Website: bh-photo
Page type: payment
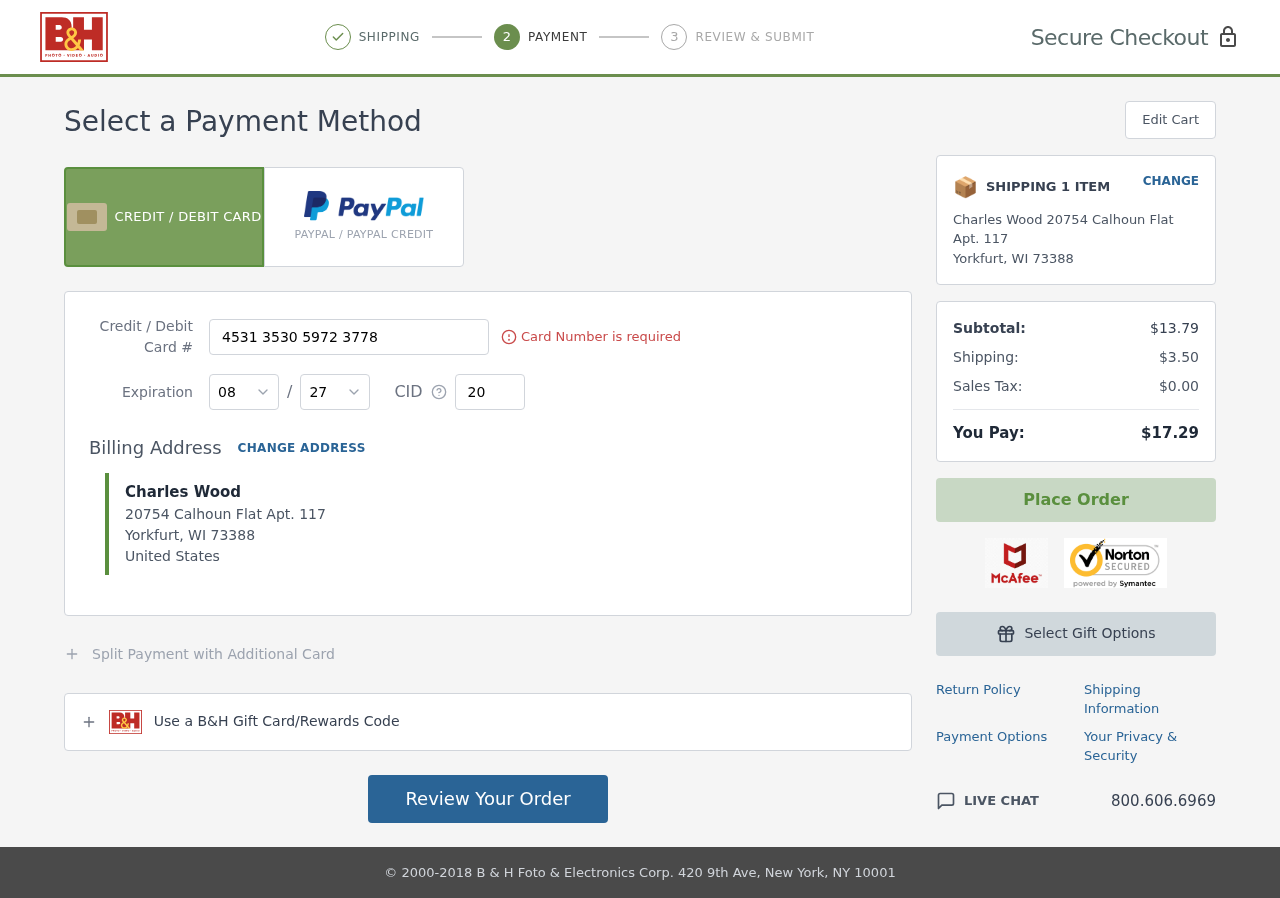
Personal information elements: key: PII_CARD_CVV
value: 202
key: PII_CARD_EXPIRY_MONTH
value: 08
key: PII_CARD_EXPIRY_YEAR
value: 27
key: PII_CARD_NUMBER
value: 4531 3530 5972 3778
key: PII_CITY
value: Yorkfurt
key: PII_COUNTRY
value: United States
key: PII_FULLNAME
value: Charles Wood
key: PII_POSTCODE
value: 73388
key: PII_STATE_ABBR
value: WI
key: PII_STREET
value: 20754 Calhoun Flat Apt. 117
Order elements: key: ORDER_NUM_ITEMS
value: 1
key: ORDER_SUBTOTAL
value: $13.79
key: ORDER_SHIPPING_COST
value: $3.50
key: ORDER_TAX
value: $0.00
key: ORDER_TOTAL
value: $17.29